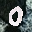
Label: 0